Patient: sex F, age 31
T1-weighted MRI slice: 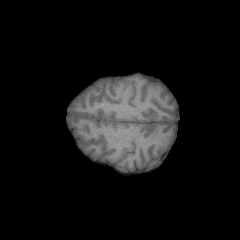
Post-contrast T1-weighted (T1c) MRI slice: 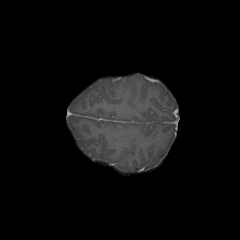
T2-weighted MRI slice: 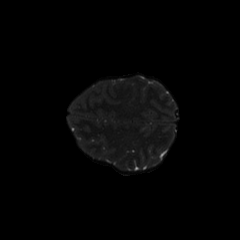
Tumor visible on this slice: no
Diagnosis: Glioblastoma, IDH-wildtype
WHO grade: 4